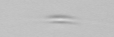
Label: Cylindrotheca_morphotype1